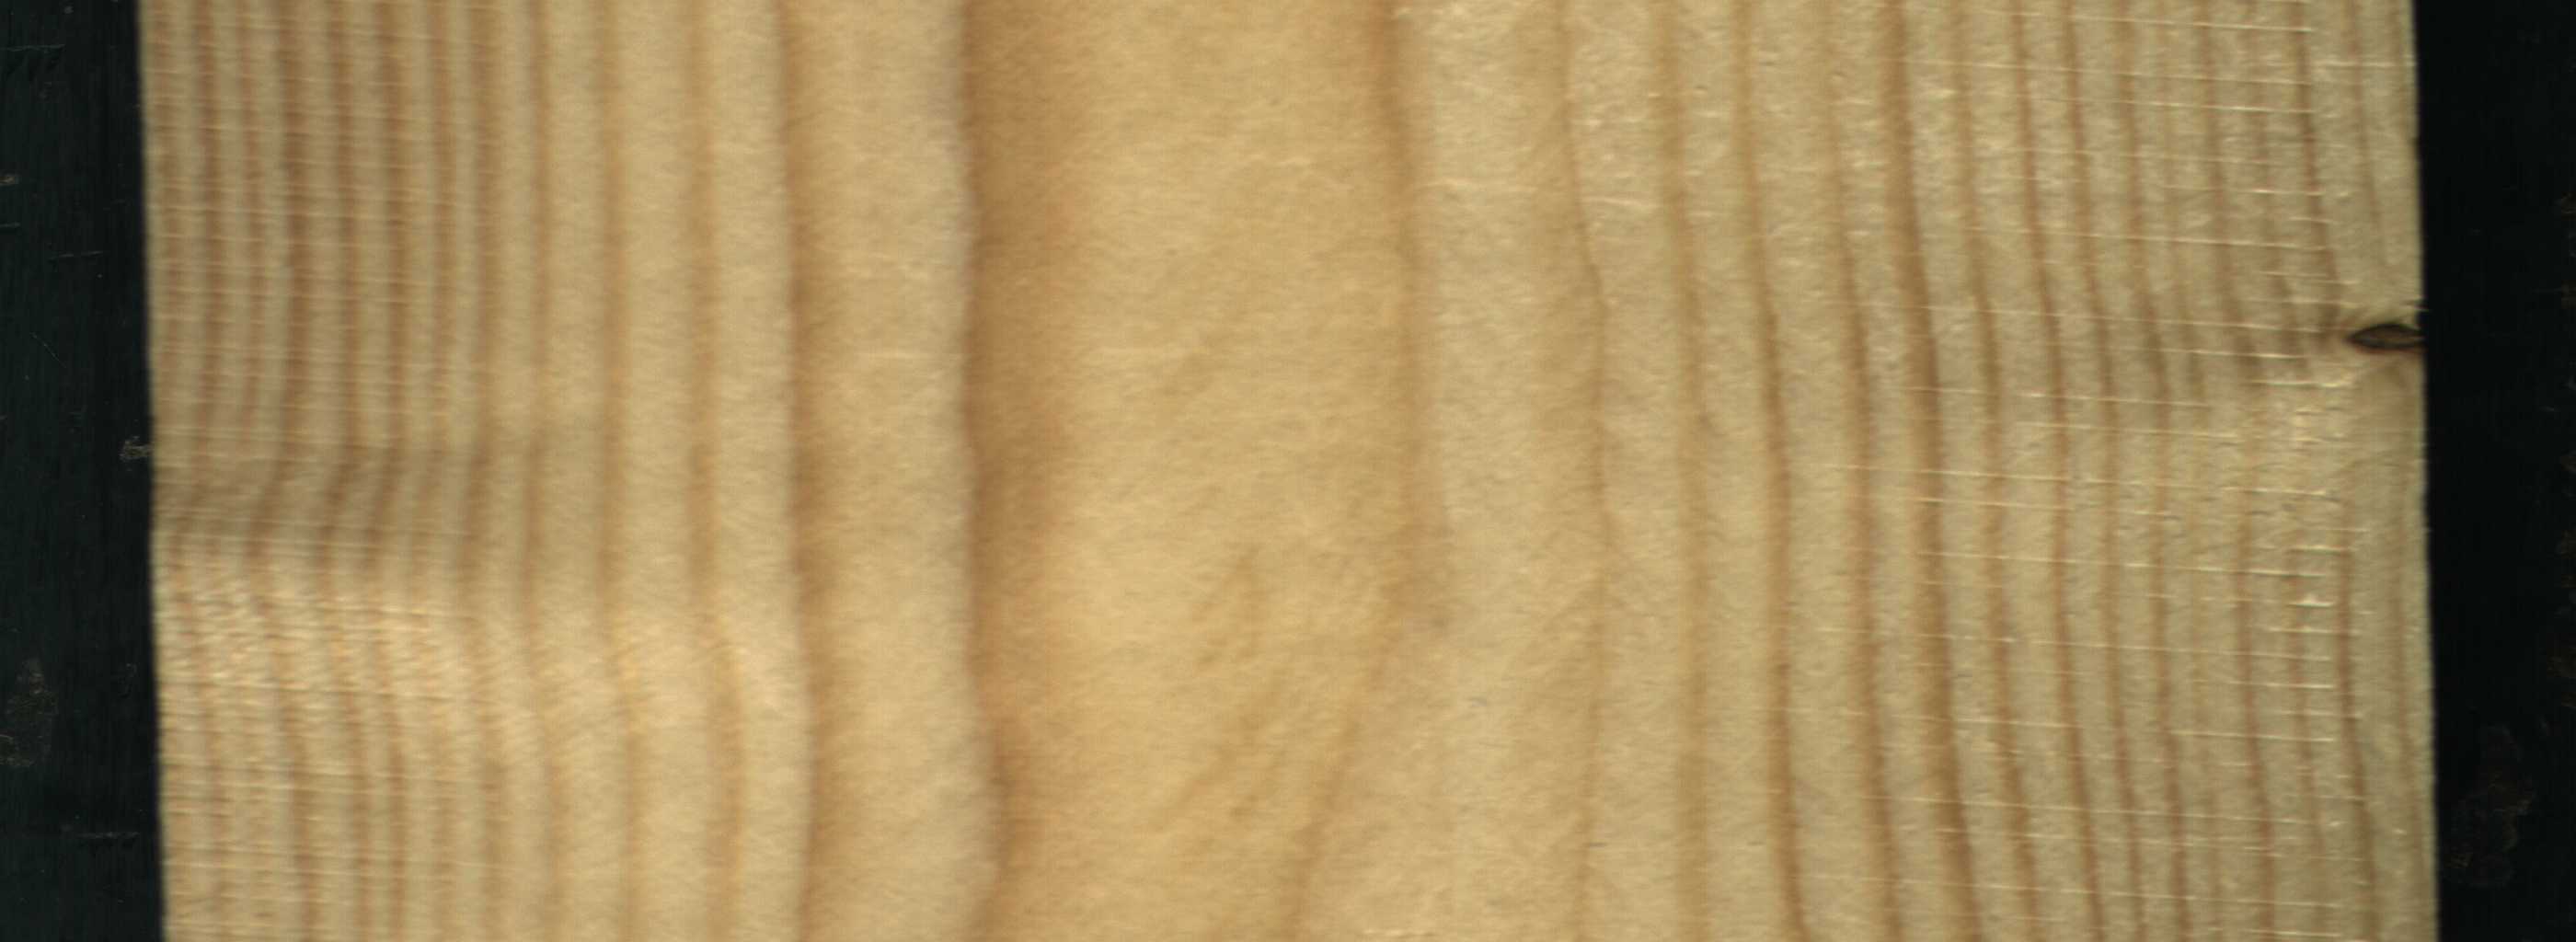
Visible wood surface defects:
Dead_Knot